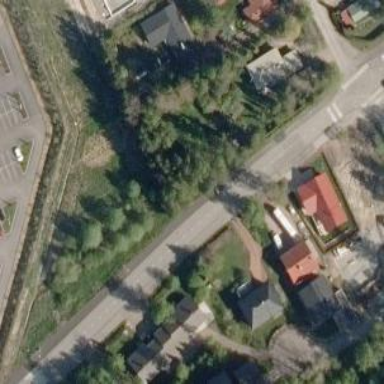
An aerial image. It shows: Asphalt cycleway.